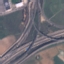
Land use / land cover: Highway